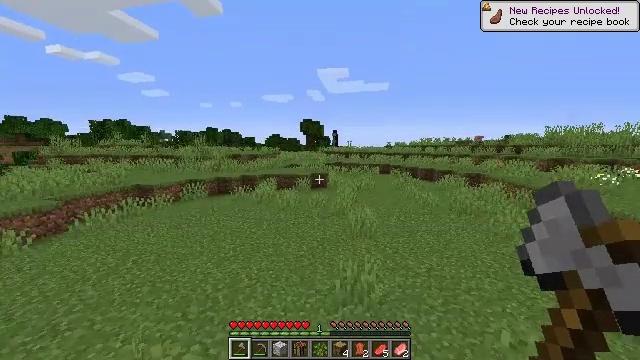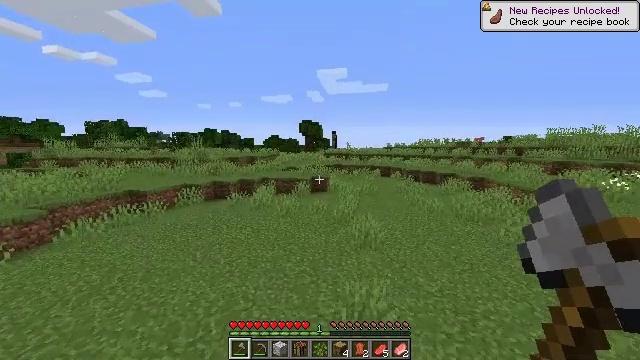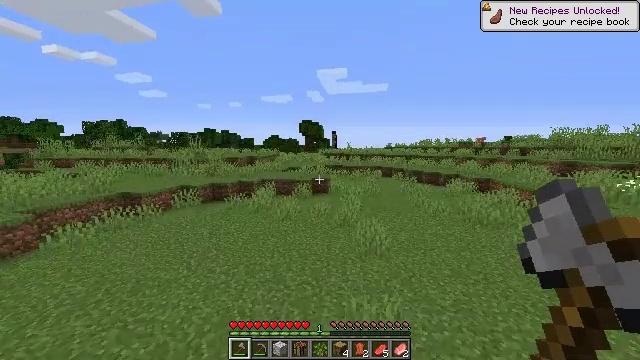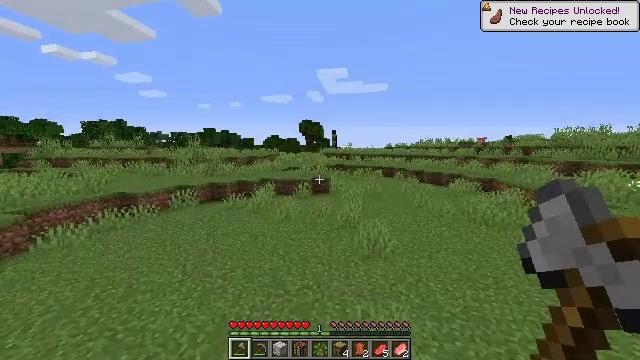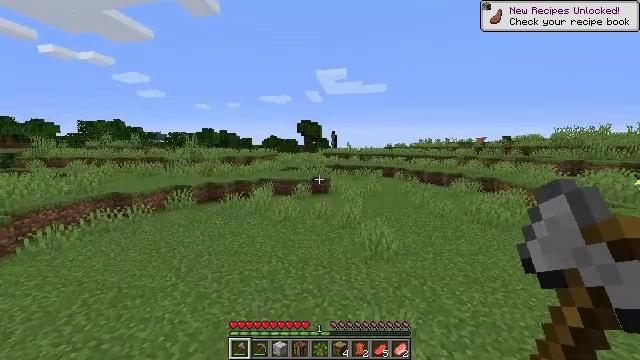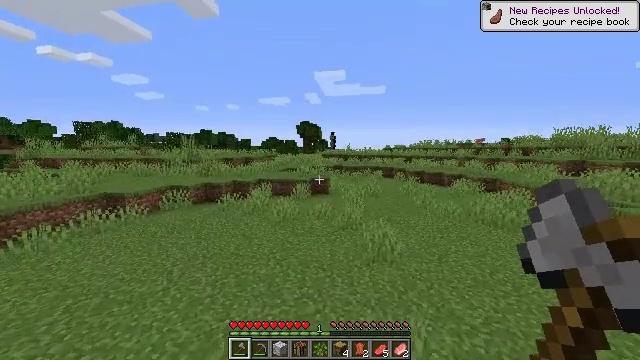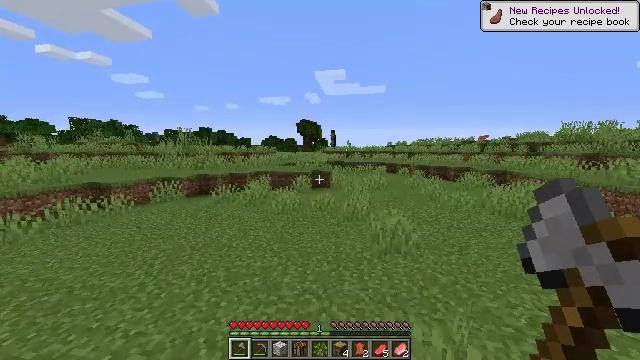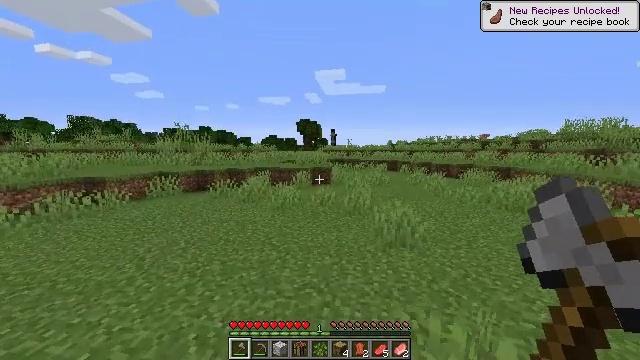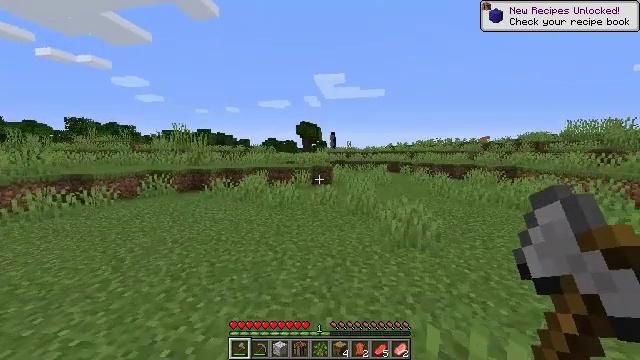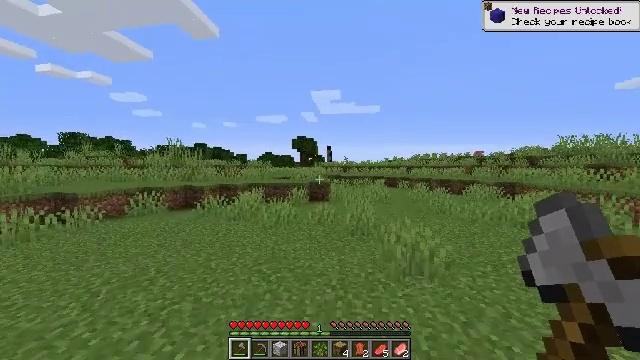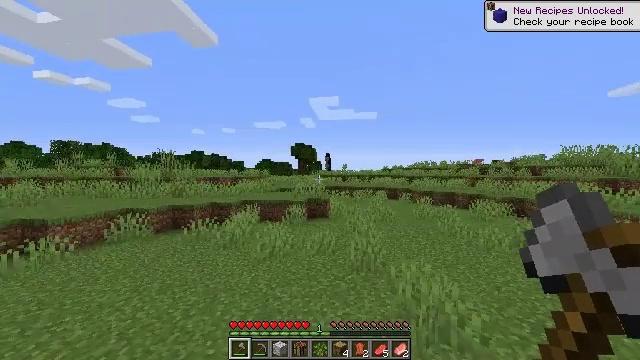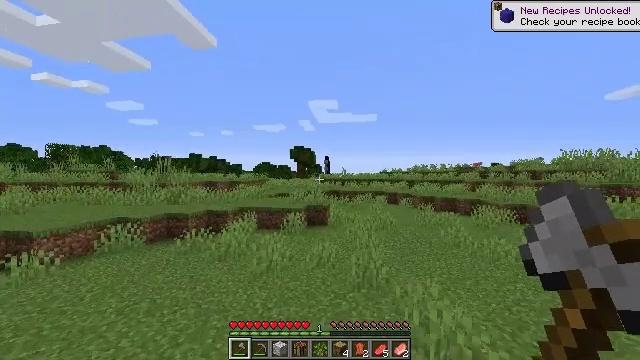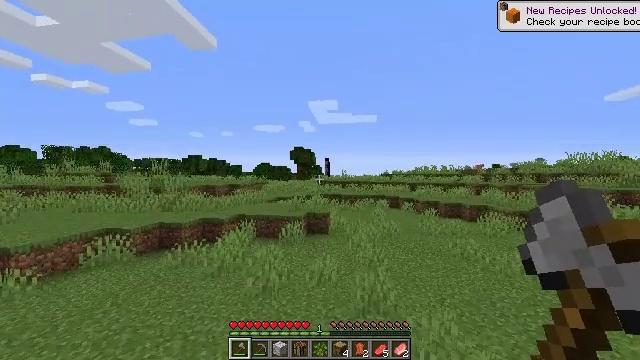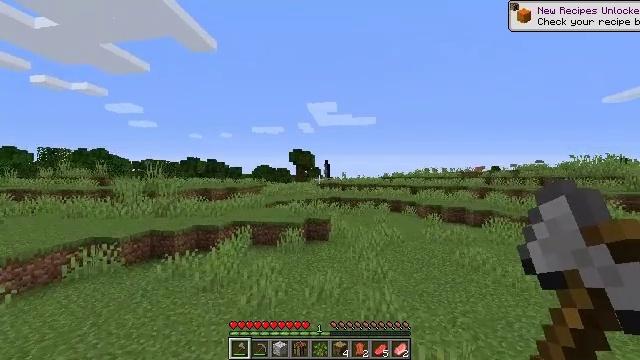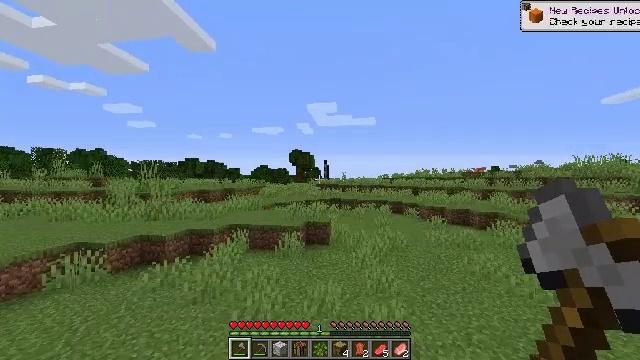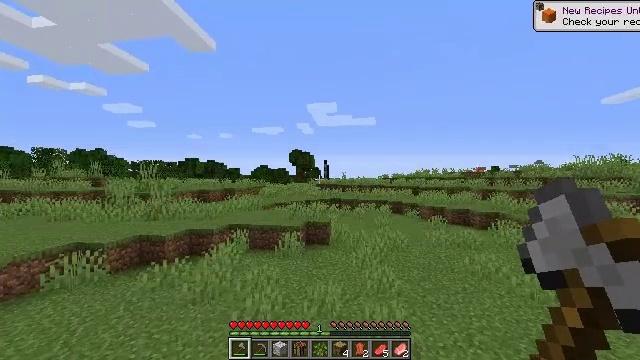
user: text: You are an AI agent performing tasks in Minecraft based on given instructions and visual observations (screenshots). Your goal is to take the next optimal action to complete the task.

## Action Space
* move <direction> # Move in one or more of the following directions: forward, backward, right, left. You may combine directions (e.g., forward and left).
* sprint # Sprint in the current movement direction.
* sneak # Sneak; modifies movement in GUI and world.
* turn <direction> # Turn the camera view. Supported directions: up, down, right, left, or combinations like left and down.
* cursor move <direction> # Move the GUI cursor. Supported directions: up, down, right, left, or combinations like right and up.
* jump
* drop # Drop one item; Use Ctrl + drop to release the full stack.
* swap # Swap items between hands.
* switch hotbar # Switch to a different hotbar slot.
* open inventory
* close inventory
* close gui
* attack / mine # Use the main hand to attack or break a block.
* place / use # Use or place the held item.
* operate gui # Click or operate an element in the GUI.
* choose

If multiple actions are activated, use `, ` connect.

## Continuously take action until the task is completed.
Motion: motion action
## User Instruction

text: Break the tree to get oak logs.
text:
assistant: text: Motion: move forward, sprint, jump
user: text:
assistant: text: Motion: move forward, sprint, jump
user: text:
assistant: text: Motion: move forward, sprint, jump
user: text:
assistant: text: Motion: move forward, sprint, jump
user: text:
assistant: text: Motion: move forward, sprint, jump
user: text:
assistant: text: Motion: move forward, sprint, jump
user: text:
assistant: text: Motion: move forward, sprint, jump
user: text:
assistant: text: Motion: move forward, sprint, turn up, jump
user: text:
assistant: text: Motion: move forward, sprint, turn up, jump
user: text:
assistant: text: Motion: move forward, sprint, turn up, jump
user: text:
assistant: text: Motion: move forward, sprint, jump
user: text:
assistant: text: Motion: move forward, sprint, jump
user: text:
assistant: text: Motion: move forward, sprint, jump
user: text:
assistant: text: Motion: move forward, sprint, jump
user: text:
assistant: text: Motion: move forward, sprint, jump
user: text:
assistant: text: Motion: move forward, sprint, jump
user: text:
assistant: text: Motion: move forward, sprint, jump
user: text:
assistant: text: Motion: move forward, sprint, jump
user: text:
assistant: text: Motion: move forward, sprint, use / place, jump
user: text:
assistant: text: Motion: move forward, sprint, use / place, jump
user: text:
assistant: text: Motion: move forward, sprint, use / place, jump
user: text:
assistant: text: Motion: move forward, sprint, use / place, jump
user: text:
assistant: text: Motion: move forward, sprint, use / place, jump
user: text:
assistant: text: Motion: move forward, sprint, jump
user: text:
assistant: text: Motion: move forward, sprint, jump
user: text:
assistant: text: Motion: move forward, sprint, jump
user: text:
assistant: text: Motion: move forward, sprint, jump
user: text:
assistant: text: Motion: move forward, sprint, jump
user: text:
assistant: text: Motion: move forward, sprint, jump
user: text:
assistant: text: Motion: move forward, sprint, jump